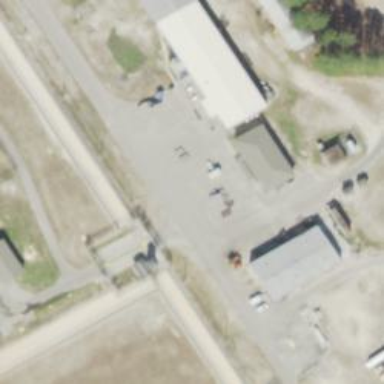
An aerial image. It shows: Police checkpoint.